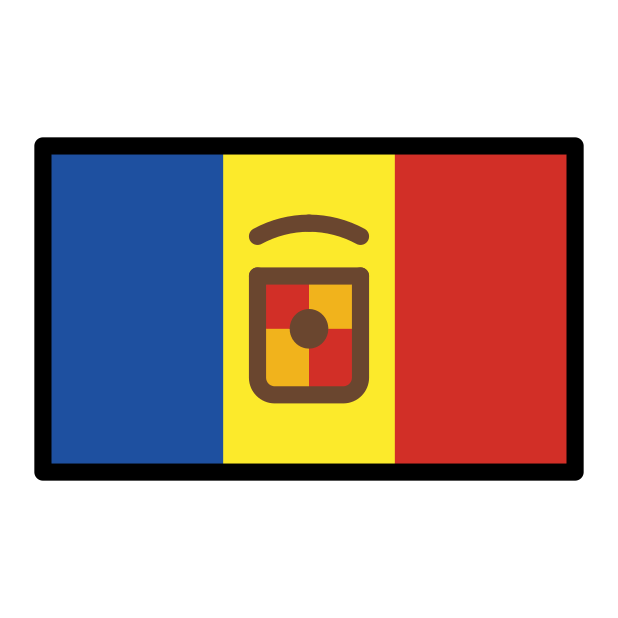
flag: Andorra